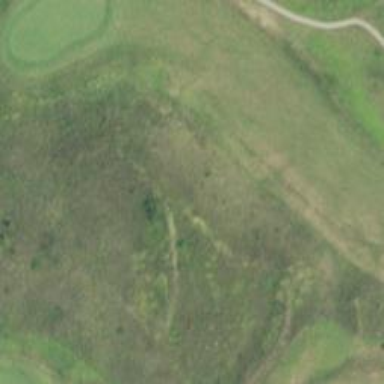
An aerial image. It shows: Grassy golf fairway.